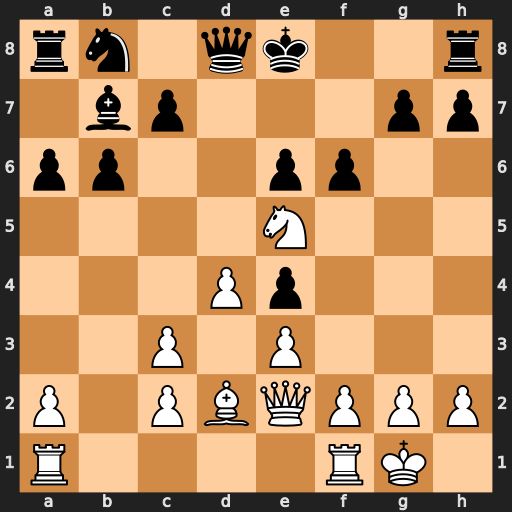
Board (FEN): rn1qk2r/1bp3pp/pp2pp2/4N3/3Pp3/2P1P3/P1PBQPPP/R4RK1
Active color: w
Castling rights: kq
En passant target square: -
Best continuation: Qh5+ g6 Nxg6 hxg6 Qxh8+